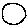
Label: circle